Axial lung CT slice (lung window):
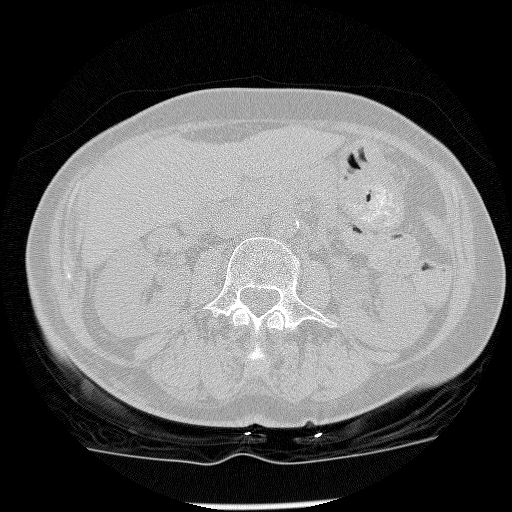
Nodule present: no